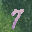
Label: 7